Field crop: maize
Growth stage: 2
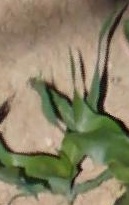
Species: maize